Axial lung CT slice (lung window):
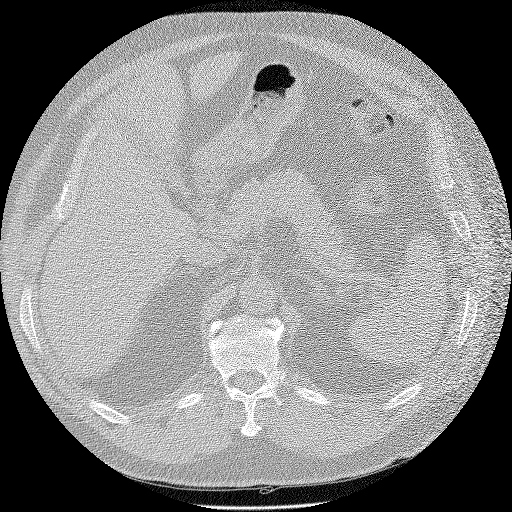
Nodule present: no